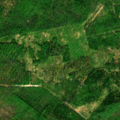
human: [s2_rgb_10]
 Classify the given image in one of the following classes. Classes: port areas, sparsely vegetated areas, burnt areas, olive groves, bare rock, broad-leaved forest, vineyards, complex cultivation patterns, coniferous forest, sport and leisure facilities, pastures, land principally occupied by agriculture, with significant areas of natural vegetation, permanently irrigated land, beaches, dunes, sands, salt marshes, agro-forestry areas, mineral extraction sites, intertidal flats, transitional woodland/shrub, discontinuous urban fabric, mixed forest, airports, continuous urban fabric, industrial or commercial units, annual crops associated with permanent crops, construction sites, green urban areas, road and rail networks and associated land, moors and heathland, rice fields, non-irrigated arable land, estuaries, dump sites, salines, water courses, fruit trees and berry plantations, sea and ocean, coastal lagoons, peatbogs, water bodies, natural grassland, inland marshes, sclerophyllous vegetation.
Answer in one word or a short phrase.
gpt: coniferous forest, mixed forest, transitional woodland/shrub